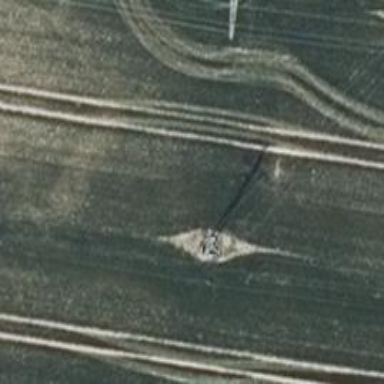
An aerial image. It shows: Minor power line with 3 cables.